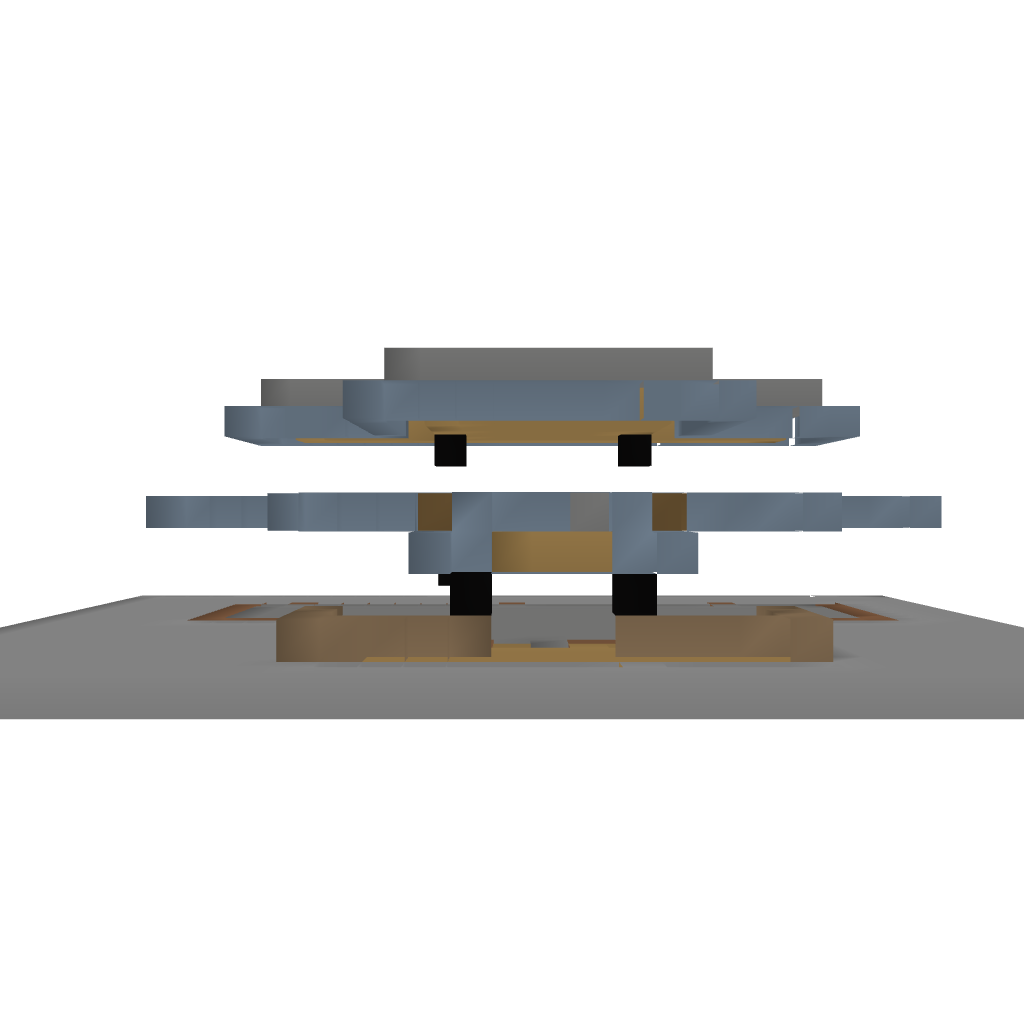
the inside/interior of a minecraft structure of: Medieval House